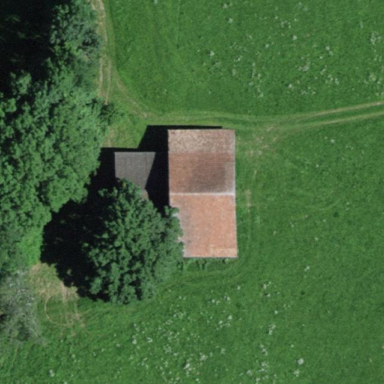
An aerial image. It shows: Barn.